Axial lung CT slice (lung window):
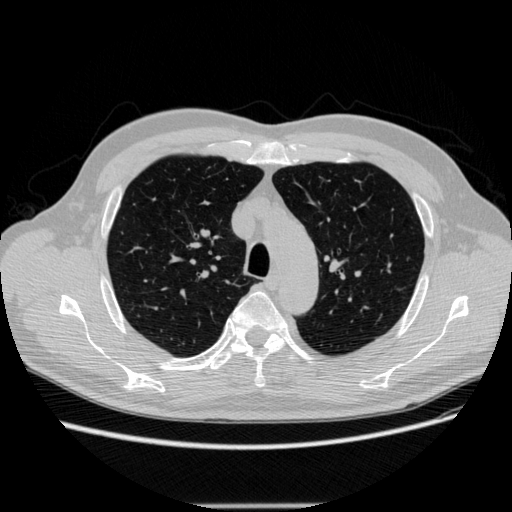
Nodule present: no